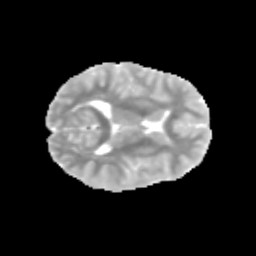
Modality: MD
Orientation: axial
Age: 11
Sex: female
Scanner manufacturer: siemens
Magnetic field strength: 3 T
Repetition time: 3.8 s
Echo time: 0.07 s